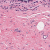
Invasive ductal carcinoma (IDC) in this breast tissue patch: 0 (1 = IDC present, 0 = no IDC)